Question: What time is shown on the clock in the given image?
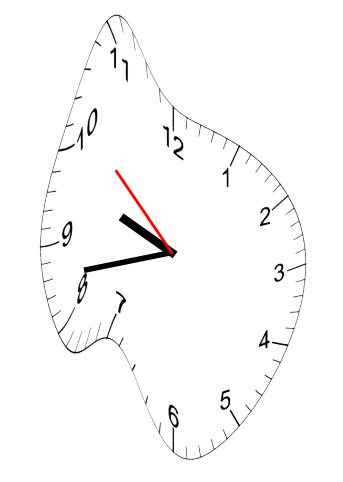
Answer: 09:42:52